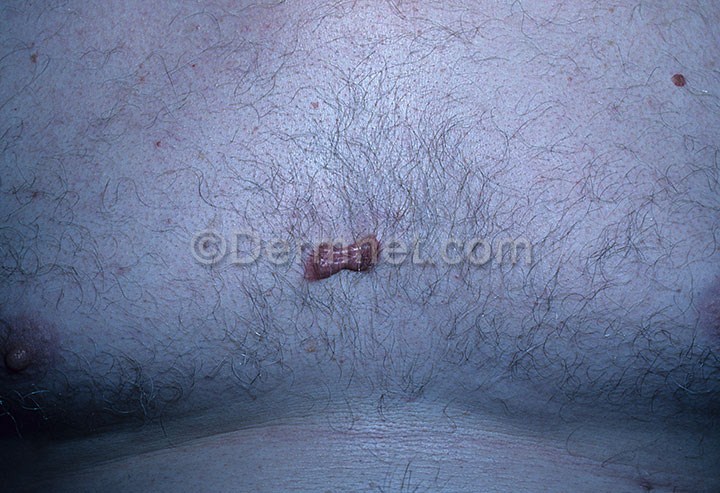
Disease: Seborrheic Keratoses and other Benign Tumors